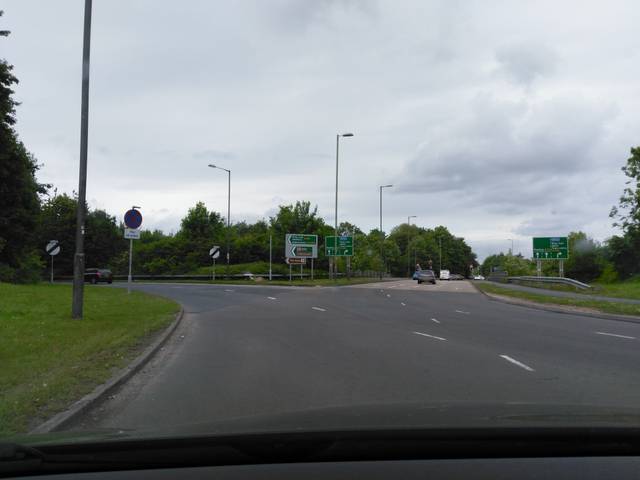
Region: United Kingdom
Coordinates: 51.277, -1.076